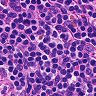
Metastatic tissue present: no